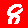
Digit: 8